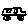
Label: car